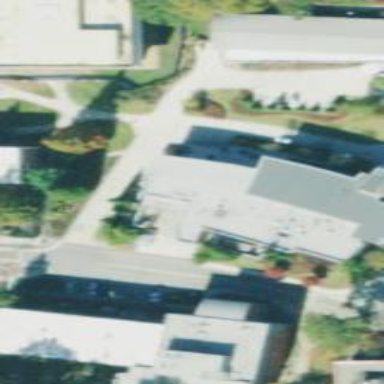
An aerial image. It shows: View of university building.